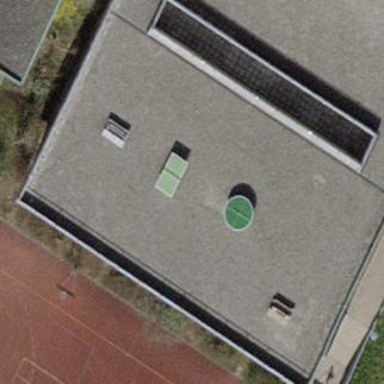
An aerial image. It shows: School building located within sports center.